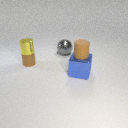
large blue metal cube in front of small brown metal cylinder